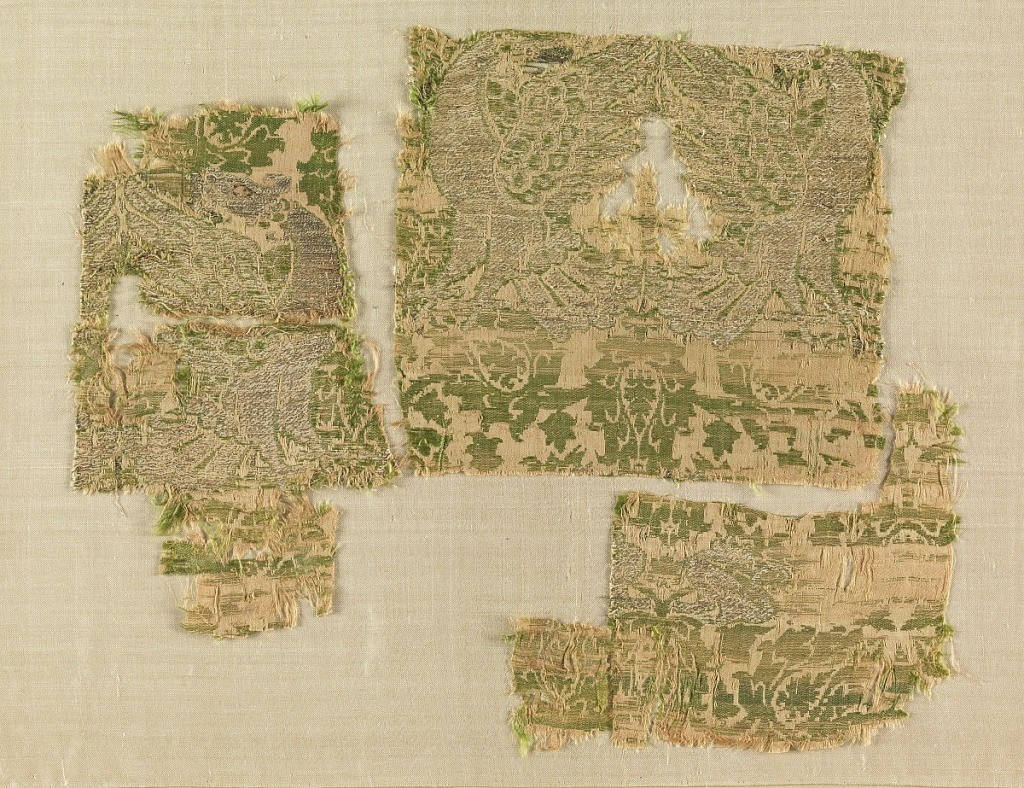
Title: Fragment
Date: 14th century
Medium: silk, metallic Technique: two integrated structures; plain weave plus plain weave
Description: A band of affronted and addorsed birds, band of pomegranates and band of small animals in rose and gold.